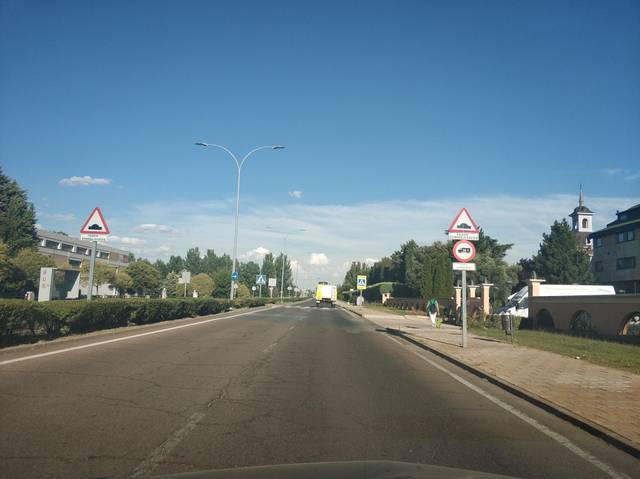
Region: Spain
Coordinates: 40.951, -5.648